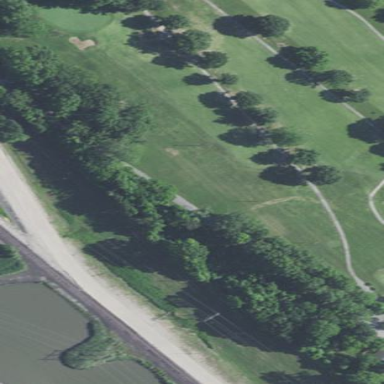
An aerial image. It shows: Grassy area designated as golf fairway.